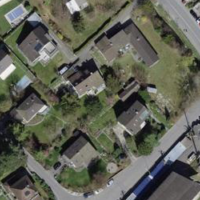
EUNIS habitat code: 54
Species observed at this site:
Epilobium hirsutum